Interaction volume radius: 10 \u00c5
Interaction volume height: 10 \u00c5
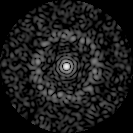
Disorder parameter: 0.8422